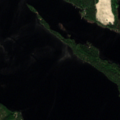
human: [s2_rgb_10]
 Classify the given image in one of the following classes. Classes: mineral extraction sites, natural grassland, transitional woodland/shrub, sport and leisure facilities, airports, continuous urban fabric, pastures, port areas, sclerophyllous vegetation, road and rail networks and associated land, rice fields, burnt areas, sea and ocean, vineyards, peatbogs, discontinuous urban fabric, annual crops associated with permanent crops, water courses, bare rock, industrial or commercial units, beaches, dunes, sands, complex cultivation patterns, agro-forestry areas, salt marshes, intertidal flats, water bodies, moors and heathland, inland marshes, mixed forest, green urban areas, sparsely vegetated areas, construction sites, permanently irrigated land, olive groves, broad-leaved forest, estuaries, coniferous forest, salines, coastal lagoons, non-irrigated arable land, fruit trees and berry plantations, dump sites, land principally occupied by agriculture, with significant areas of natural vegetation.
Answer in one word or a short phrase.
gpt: coniferous forest, mixed forest, water bodies